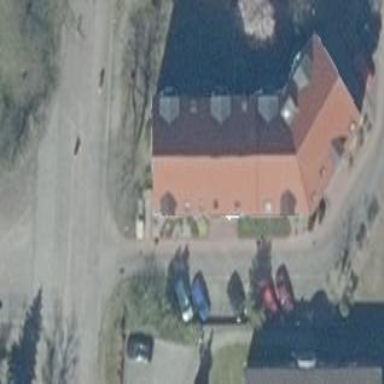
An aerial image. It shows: Residential apartments with gabled roof covered in roof tiles.